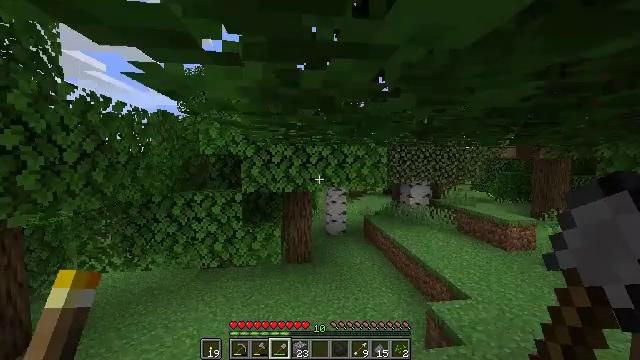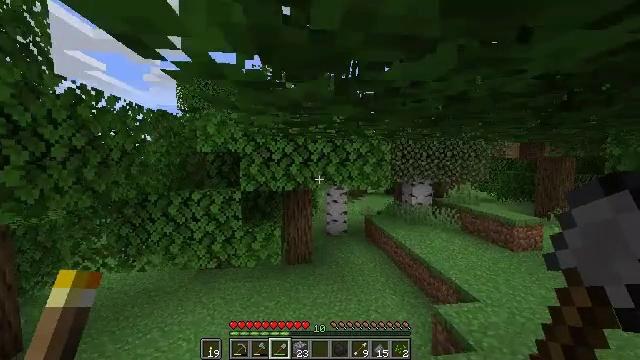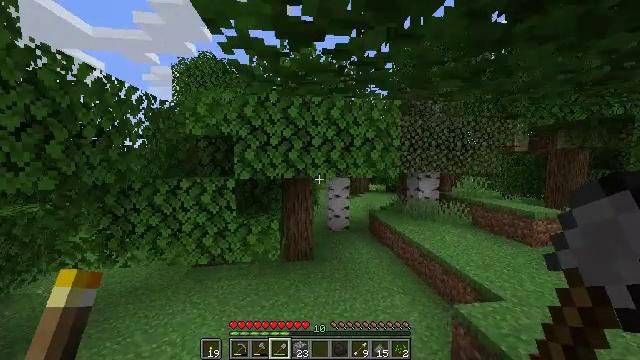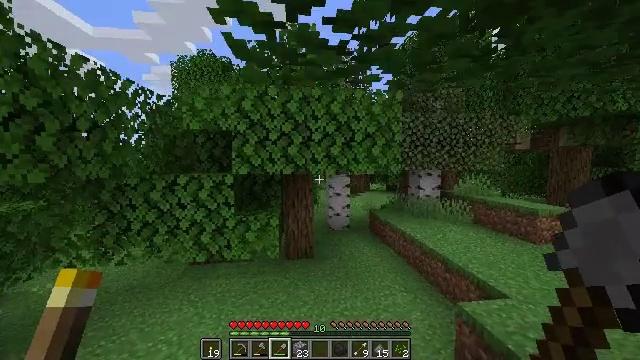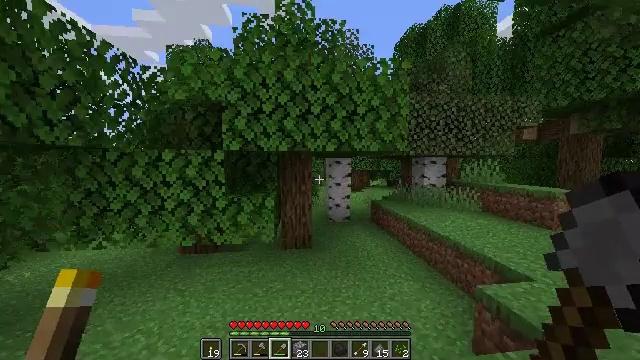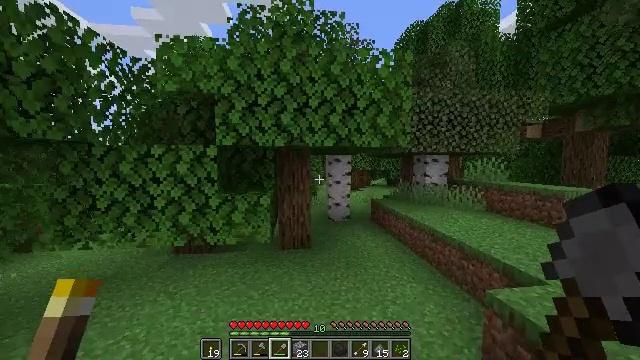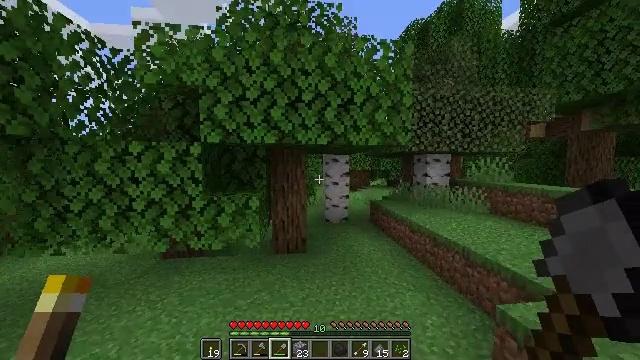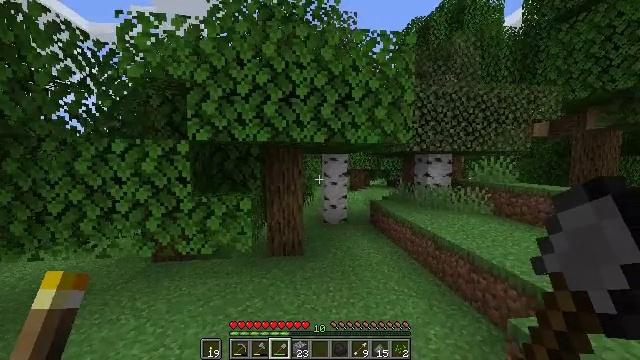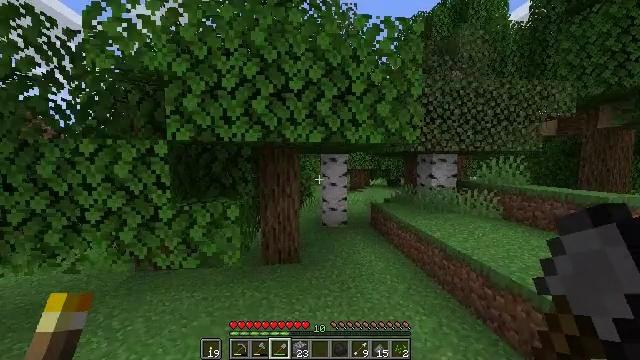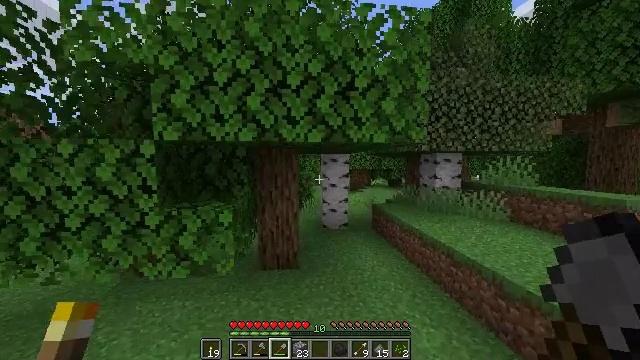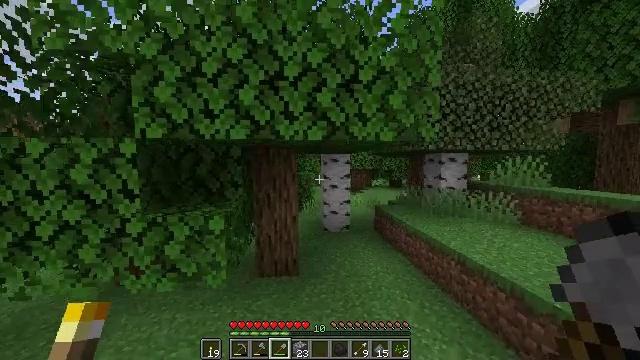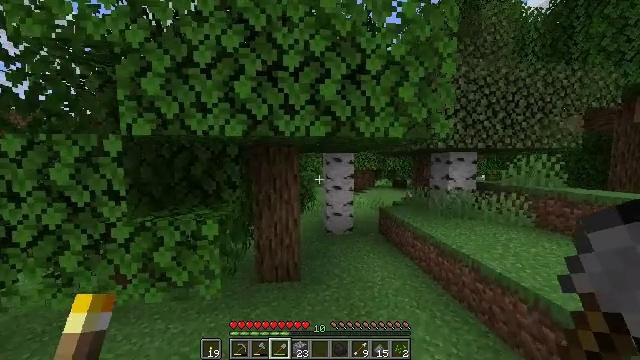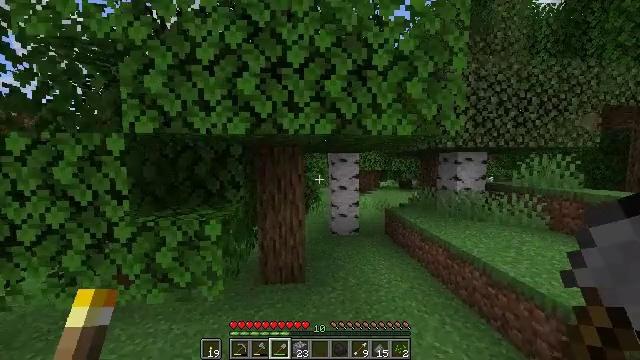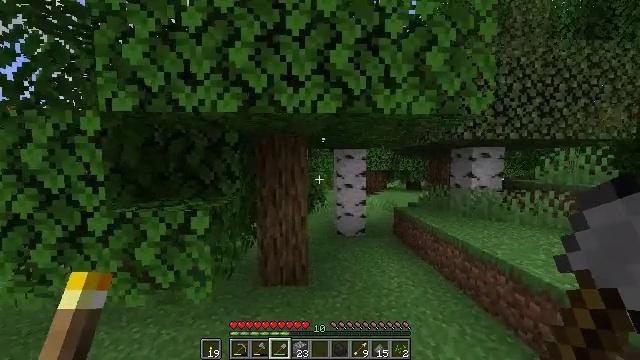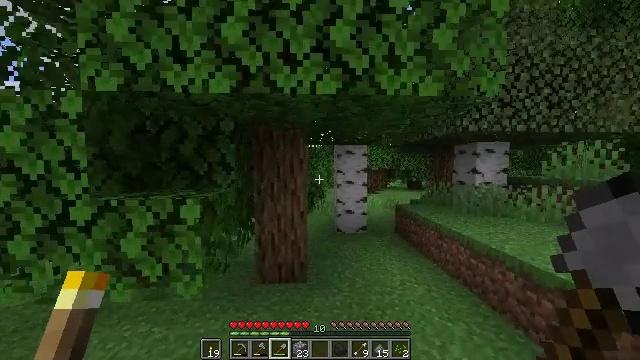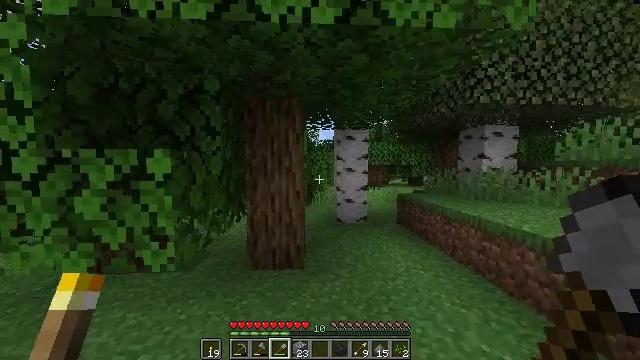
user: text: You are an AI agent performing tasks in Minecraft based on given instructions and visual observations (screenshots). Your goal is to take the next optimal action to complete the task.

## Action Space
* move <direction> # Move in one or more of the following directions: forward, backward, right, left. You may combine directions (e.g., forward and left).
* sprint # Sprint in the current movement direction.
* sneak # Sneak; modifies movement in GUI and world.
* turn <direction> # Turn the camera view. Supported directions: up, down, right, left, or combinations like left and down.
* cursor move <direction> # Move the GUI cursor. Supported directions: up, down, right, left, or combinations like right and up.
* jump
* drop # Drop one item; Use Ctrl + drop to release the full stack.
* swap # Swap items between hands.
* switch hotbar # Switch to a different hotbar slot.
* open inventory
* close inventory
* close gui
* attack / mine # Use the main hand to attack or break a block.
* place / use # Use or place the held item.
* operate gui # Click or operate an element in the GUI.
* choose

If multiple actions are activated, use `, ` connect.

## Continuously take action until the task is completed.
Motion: motion action
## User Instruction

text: Collect birch leaves from the tree.
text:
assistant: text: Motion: move forward and move right, sprint, jump
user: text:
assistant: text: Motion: move forward and move right, sprint, jump
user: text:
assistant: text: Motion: move forward and move right, sprint, jump
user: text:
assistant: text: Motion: move forward and move right, sprint
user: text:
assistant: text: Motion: move forward and move right, sprint
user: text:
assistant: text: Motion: move forward and move right, sprint
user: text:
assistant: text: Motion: move forward, sprint
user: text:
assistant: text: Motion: move forward, sprint
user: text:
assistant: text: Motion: move forward, sprint
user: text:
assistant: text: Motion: move forward, sprint
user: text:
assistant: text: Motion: move forward, sprint
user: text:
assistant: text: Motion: move forward, sprint, turn left
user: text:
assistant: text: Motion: move forward, sprint, turn left
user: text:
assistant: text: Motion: move forward, sprint
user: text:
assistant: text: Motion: move forward and move right, sprint
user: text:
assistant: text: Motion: move forward and move right, sprint
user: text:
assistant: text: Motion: move forward and move right, sprint
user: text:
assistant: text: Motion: move forward and move right, sprint, turn left
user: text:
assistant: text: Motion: move forward, sprint, turn left
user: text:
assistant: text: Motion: move forward, sprint, turn left
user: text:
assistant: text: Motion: move forward, sprint, turn left and up
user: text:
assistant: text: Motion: move forward, sprint, turn left
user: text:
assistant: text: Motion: move forward, sprint
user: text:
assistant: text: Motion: move forward, sprint
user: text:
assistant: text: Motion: move forward, sprint
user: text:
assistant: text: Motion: move forward, sprint
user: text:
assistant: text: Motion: move forward, sprint
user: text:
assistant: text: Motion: move forward, sprint
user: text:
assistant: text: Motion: move forward, sprint
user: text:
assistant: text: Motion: move forward, sprint